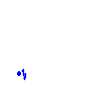
Particle: kaon